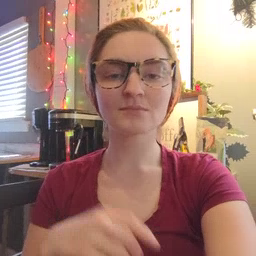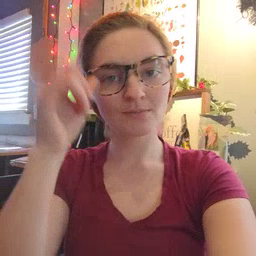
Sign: cow